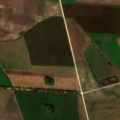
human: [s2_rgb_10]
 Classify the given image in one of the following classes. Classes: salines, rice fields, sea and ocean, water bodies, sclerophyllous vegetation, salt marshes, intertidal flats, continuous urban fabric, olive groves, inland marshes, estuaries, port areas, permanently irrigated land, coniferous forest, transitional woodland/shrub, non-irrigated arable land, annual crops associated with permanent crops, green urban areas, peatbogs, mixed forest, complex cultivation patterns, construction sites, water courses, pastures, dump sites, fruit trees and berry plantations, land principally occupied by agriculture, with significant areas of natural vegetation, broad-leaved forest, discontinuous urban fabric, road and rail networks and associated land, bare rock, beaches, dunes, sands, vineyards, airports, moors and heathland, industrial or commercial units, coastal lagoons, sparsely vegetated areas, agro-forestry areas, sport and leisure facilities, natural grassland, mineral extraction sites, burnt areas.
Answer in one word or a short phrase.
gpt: non-irrigated arable land